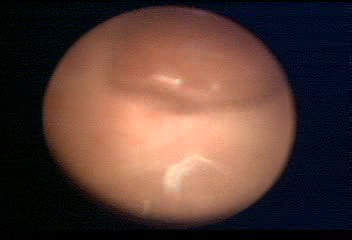
Modality: WLC
Class: Foreign bodies
Subclass: AirBubble
Bladder cancer association: No
Annotated structures: Air bubble